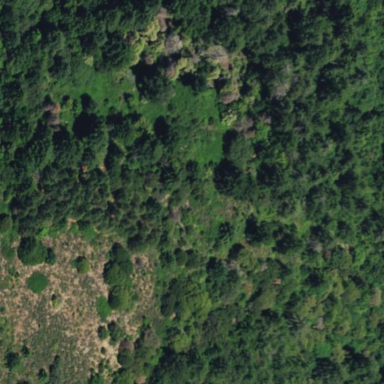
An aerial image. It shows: Area covered in scrub vegetation.